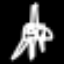
Label: The Eiffel Tower